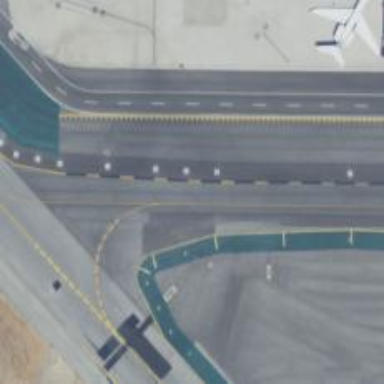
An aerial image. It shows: Image of taxiway at airport.